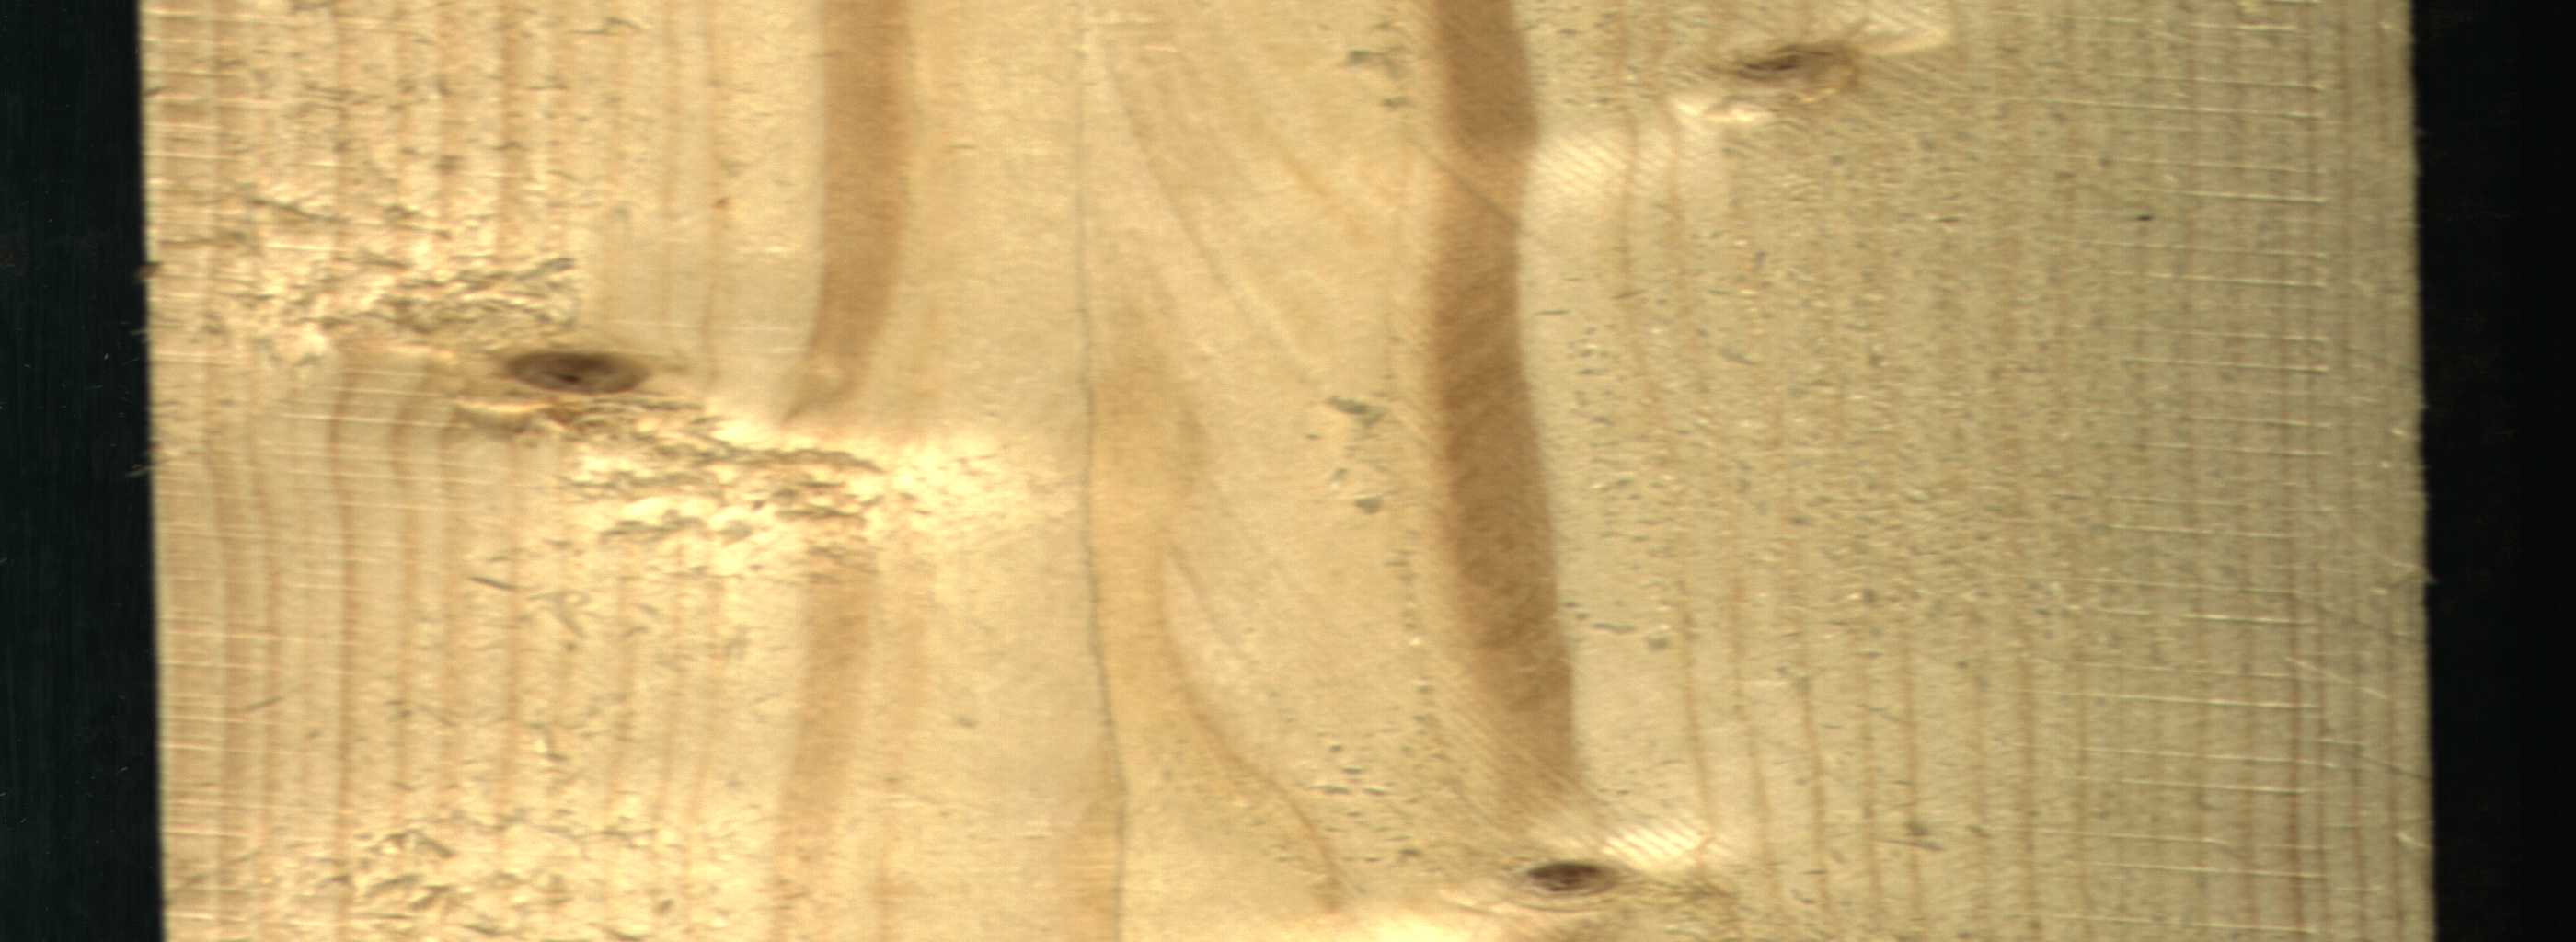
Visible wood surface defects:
Quartzity
Live_Knot
Live_Knot
Live_Knot